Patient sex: F
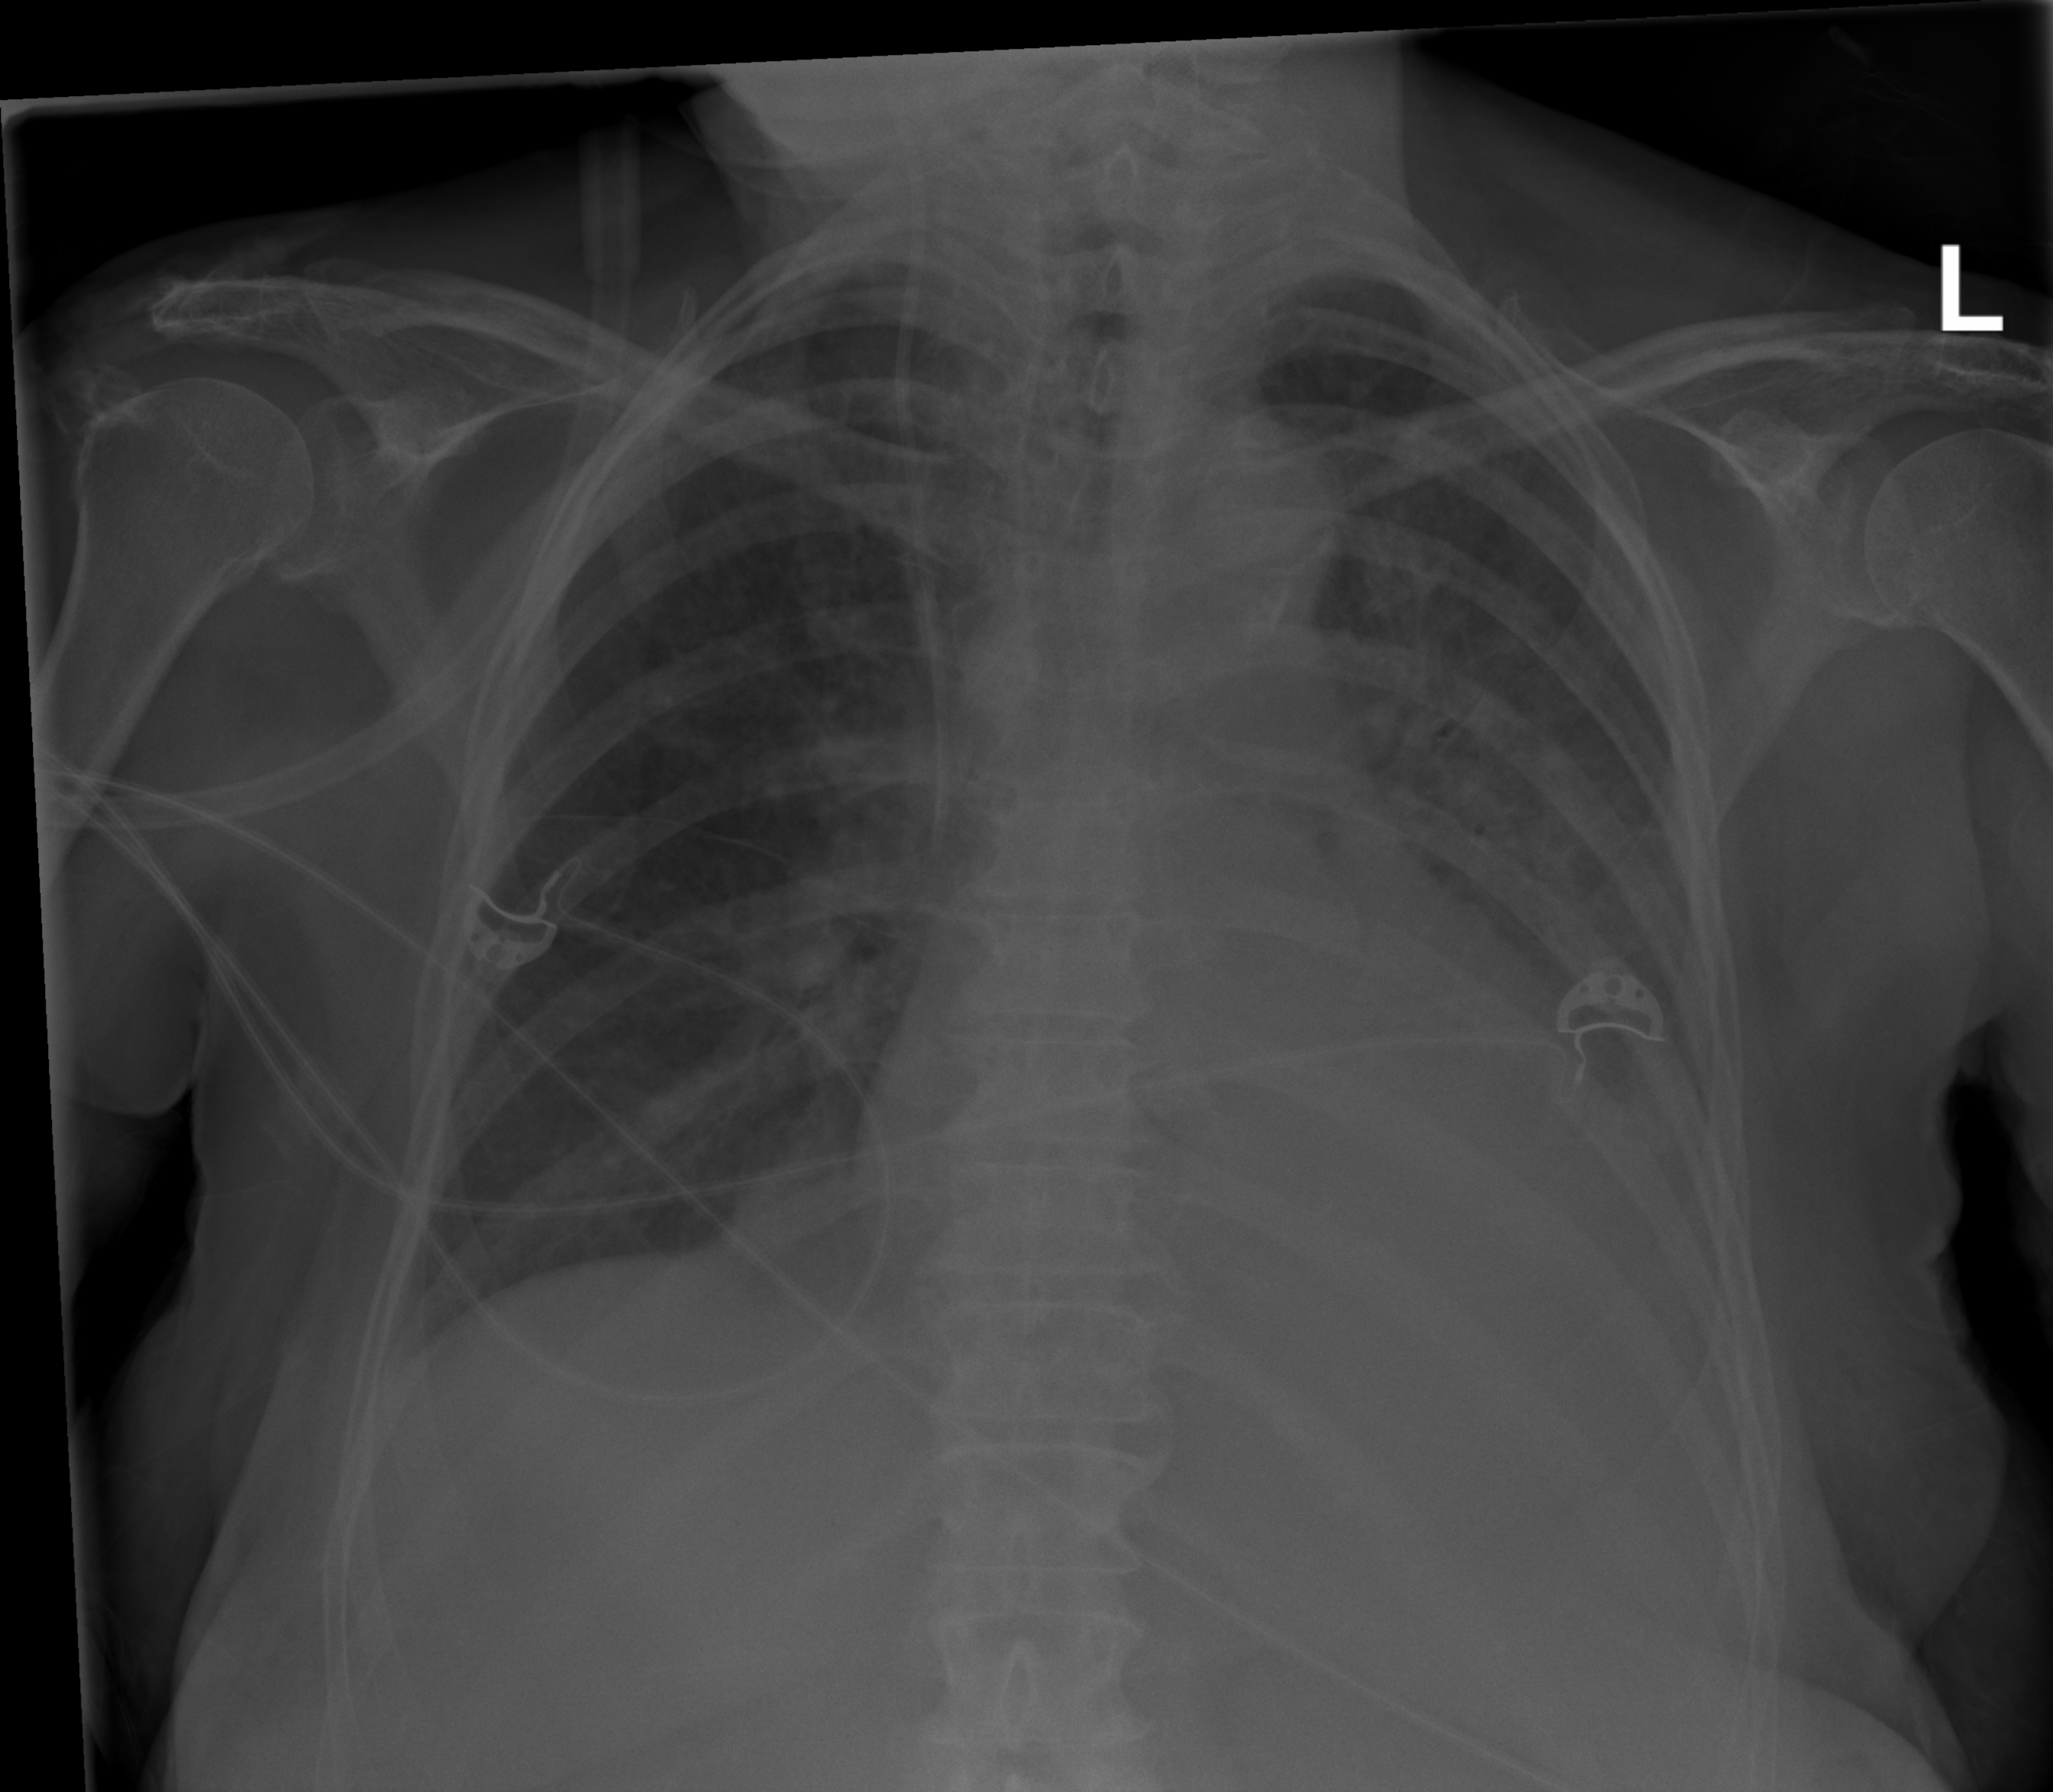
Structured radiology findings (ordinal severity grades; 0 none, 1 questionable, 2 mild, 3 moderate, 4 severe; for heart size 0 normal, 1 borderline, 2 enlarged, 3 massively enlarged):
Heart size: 2
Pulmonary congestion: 2
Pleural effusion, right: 0
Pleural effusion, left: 2
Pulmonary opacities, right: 2
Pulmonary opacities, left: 2
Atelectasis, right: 2
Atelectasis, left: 2